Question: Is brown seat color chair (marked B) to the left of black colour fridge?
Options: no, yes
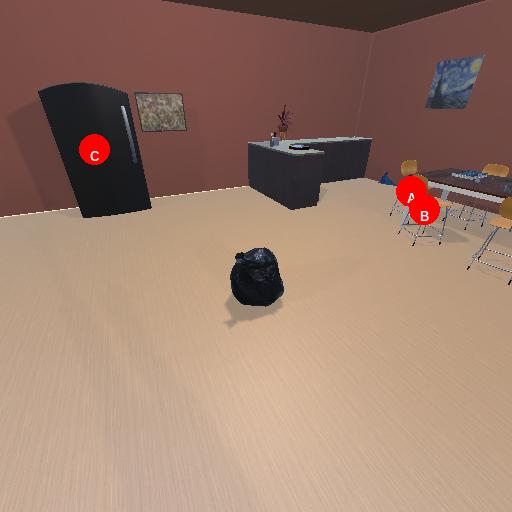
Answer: no